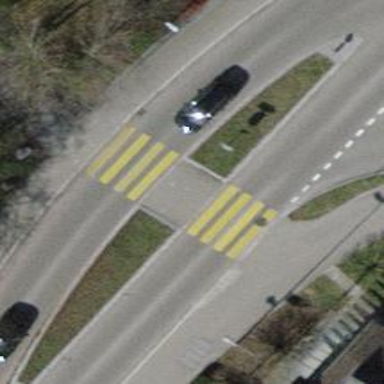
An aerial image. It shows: Marked road crossing with pedestrian island.